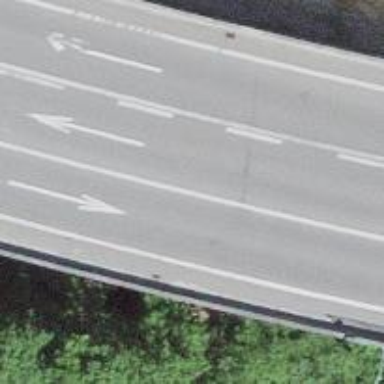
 designed for trunk highway and motorroad."